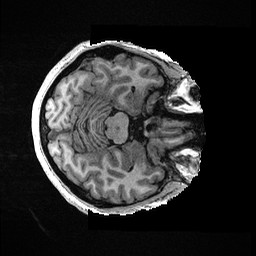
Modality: T1w
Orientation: axial
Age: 50
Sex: female
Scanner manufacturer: ge
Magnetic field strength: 3 T
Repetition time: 0.006952 s
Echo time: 0.00292 s